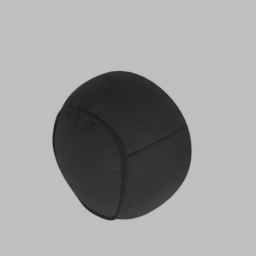
Label: furniture